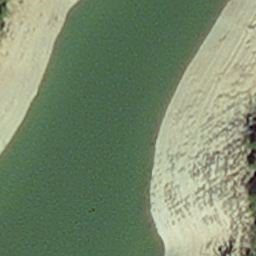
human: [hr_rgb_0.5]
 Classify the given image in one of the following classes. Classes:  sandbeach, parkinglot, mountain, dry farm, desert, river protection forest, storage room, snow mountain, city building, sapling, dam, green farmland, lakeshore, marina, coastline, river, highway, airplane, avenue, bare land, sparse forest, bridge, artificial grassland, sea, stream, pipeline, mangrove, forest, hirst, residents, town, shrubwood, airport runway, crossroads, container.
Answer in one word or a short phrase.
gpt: hirst